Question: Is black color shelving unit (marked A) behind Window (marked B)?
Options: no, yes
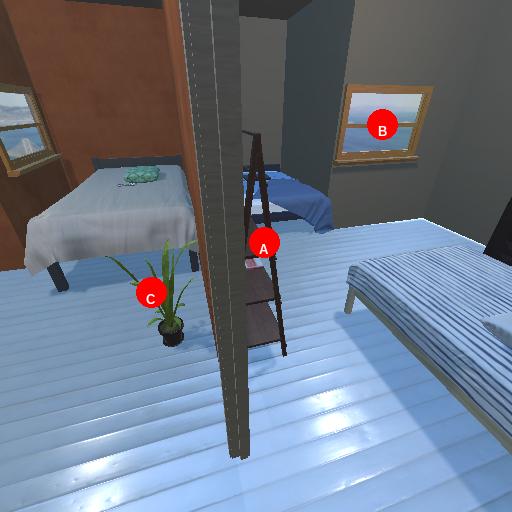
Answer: no